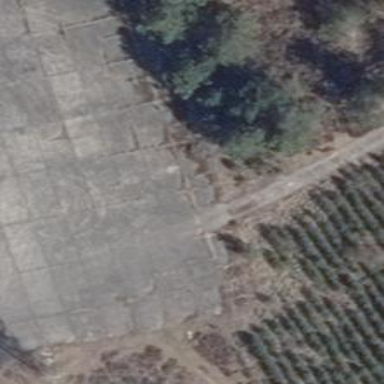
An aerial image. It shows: Path with concrete surface rated as grade3.